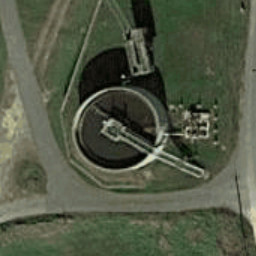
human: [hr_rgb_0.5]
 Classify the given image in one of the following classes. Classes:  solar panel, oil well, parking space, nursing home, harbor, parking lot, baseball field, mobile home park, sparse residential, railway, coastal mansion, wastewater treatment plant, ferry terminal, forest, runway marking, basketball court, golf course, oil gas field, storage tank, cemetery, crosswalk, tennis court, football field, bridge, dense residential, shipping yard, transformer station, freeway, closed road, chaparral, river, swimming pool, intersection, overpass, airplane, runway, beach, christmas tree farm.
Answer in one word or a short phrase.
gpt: wastewater treatment plant